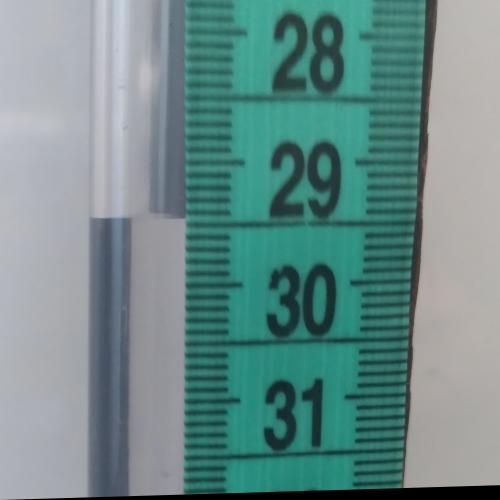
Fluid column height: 29.5 cm